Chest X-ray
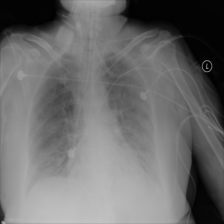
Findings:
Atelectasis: negative
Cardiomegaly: negative
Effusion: negative
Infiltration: negative
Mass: negative
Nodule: negative
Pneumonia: negative
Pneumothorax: negative
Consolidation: positive
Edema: negative
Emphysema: negative
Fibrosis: negative
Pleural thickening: negative
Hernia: negative